Field crop: maize
Growth stage: 2
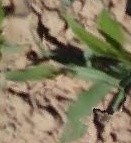
Species: maize